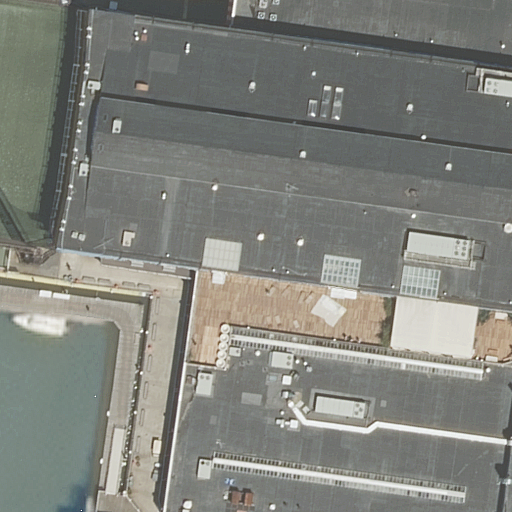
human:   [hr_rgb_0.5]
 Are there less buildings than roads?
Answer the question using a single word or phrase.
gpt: yes

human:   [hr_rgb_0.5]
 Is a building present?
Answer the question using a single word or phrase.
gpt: yes

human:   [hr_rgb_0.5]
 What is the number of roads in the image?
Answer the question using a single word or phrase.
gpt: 2

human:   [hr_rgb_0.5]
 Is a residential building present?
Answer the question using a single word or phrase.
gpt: yes

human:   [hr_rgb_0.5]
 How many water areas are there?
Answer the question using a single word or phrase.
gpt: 1

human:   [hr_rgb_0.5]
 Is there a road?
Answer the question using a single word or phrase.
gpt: yes

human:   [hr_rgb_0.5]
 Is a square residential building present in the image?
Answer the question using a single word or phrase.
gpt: no

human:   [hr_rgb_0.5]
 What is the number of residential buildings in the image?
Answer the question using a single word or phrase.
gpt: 1

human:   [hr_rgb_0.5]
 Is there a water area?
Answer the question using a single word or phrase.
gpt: yes

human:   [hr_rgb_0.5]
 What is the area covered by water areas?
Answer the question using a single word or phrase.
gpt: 1275m2

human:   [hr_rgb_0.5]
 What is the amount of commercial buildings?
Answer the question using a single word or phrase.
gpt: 0

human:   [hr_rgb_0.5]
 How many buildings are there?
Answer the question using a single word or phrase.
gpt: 1

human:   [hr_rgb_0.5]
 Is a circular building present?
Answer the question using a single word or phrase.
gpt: no

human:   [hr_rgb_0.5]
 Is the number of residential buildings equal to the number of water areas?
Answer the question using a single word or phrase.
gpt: yes

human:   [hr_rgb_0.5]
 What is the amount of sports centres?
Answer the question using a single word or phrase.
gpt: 1

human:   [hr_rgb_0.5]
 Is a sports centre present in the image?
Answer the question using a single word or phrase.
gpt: yes

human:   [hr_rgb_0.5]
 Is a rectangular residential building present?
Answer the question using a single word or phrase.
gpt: yes

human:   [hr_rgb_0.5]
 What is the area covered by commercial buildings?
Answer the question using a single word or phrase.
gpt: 0m2

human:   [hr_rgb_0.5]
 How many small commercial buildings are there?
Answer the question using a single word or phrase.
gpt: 0

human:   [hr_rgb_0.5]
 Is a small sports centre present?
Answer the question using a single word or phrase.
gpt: no

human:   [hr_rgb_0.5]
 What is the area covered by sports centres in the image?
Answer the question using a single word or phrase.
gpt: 7790m2

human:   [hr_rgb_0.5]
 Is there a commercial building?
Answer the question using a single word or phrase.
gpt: no

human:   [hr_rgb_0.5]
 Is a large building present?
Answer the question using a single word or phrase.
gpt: yes

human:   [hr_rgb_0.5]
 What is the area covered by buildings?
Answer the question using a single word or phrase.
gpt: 2208m2

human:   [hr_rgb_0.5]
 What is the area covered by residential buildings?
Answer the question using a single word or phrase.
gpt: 2208m2

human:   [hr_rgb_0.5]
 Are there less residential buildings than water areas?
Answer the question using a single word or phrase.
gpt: no

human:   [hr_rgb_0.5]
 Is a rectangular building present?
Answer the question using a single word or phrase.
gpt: yes

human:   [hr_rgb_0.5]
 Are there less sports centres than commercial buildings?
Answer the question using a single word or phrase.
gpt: no

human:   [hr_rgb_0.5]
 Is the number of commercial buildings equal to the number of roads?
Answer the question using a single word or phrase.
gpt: no

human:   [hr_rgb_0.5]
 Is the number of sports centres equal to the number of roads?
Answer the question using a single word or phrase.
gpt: no

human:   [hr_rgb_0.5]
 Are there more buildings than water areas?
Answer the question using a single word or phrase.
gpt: no

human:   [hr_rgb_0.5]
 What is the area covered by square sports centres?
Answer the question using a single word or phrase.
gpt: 0m2

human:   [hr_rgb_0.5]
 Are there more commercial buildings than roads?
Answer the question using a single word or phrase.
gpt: no

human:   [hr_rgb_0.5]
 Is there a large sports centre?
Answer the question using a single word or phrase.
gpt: yes

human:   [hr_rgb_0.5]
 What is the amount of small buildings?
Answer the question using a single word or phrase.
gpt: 0

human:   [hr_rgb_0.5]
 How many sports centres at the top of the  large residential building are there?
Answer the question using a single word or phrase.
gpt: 1

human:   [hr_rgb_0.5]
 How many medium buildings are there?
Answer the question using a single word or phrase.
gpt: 0

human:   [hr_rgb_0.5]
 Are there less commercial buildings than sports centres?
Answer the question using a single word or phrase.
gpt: yes

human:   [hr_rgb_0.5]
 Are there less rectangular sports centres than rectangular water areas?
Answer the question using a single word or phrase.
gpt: yes

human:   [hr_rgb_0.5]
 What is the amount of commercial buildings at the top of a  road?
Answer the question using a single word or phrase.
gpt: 0

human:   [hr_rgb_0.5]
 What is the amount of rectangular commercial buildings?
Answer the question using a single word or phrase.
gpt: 0

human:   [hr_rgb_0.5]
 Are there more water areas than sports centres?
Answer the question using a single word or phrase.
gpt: no

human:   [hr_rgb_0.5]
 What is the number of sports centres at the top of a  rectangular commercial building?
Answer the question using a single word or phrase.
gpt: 0

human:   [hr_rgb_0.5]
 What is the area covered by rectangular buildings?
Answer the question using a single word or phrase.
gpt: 2208m2

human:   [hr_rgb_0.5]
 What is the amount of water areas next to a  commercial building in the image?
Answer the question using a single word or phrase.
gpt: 0

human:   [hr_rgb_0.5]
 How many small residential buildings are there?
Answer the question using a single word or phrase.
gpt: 0

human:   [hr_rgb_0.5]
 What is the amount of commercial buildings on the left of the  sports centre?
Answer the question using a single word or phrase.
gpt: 0

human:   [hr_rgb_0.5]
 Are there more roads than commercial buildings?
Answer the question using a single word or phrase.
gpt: yes

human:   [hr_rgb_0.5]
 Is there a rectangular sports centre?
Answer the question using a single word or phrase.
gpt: no

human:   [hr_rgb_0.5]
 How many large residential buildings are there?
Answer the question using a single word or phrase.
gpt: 1

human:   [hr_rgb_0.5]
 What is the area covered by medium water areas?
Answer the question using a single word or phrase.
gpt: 0m2

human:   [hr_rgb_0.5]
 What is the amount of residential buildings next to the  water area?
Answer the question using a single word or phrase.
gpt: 1

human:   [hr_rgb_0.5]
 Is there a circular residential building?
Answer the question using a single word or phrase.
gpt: no

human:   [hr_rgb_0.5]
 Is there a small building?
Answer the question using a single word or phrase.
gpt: no

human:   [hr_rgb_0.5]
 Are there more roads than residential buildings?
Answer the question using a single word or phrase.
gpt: yes

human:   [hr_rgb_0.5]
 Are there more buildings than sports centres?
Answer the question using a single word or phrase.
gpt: no

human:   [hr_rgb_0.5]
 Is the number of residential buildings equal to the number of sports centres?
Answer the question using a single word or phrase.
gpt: yes

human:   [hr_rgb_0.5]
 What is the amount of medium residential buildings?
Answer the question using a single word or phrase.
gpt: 0

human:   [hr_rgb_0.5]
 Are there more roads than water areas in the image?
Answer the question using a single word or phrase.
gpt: yes

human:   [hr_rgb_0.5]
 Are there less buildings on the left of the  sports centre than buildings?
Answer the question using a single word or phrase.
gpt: yes

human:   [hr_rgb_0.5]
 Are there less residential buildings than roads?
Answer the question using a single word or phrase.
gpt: yes

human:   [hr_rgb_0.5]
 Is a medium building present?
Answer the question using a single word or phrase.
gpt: no

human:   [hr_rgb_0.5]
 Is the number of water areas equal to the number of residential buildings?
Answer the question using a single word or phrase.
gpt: yes

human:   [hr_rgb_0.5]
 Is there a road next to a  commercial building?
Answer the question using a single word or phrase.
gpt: no